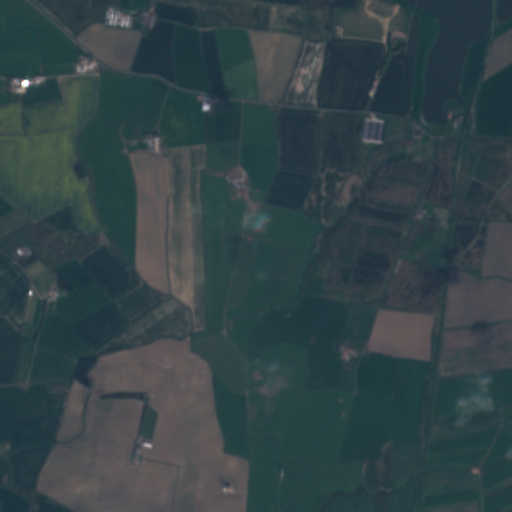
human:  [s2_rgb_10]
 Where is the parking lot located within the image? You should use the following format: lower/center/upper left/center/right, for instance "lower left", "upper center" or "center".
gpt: The parking lot is located in the upper right of the image.
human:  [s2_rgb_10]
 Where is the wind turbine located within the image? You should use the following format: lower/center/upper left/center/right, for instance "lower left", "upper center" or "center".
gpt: The wind turbine is located in the lower center of the image.
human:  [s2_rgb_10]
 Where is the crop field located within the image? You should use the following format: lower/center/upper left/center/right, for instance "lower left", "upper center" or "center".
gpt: There is no crop field in the image.